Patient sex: M
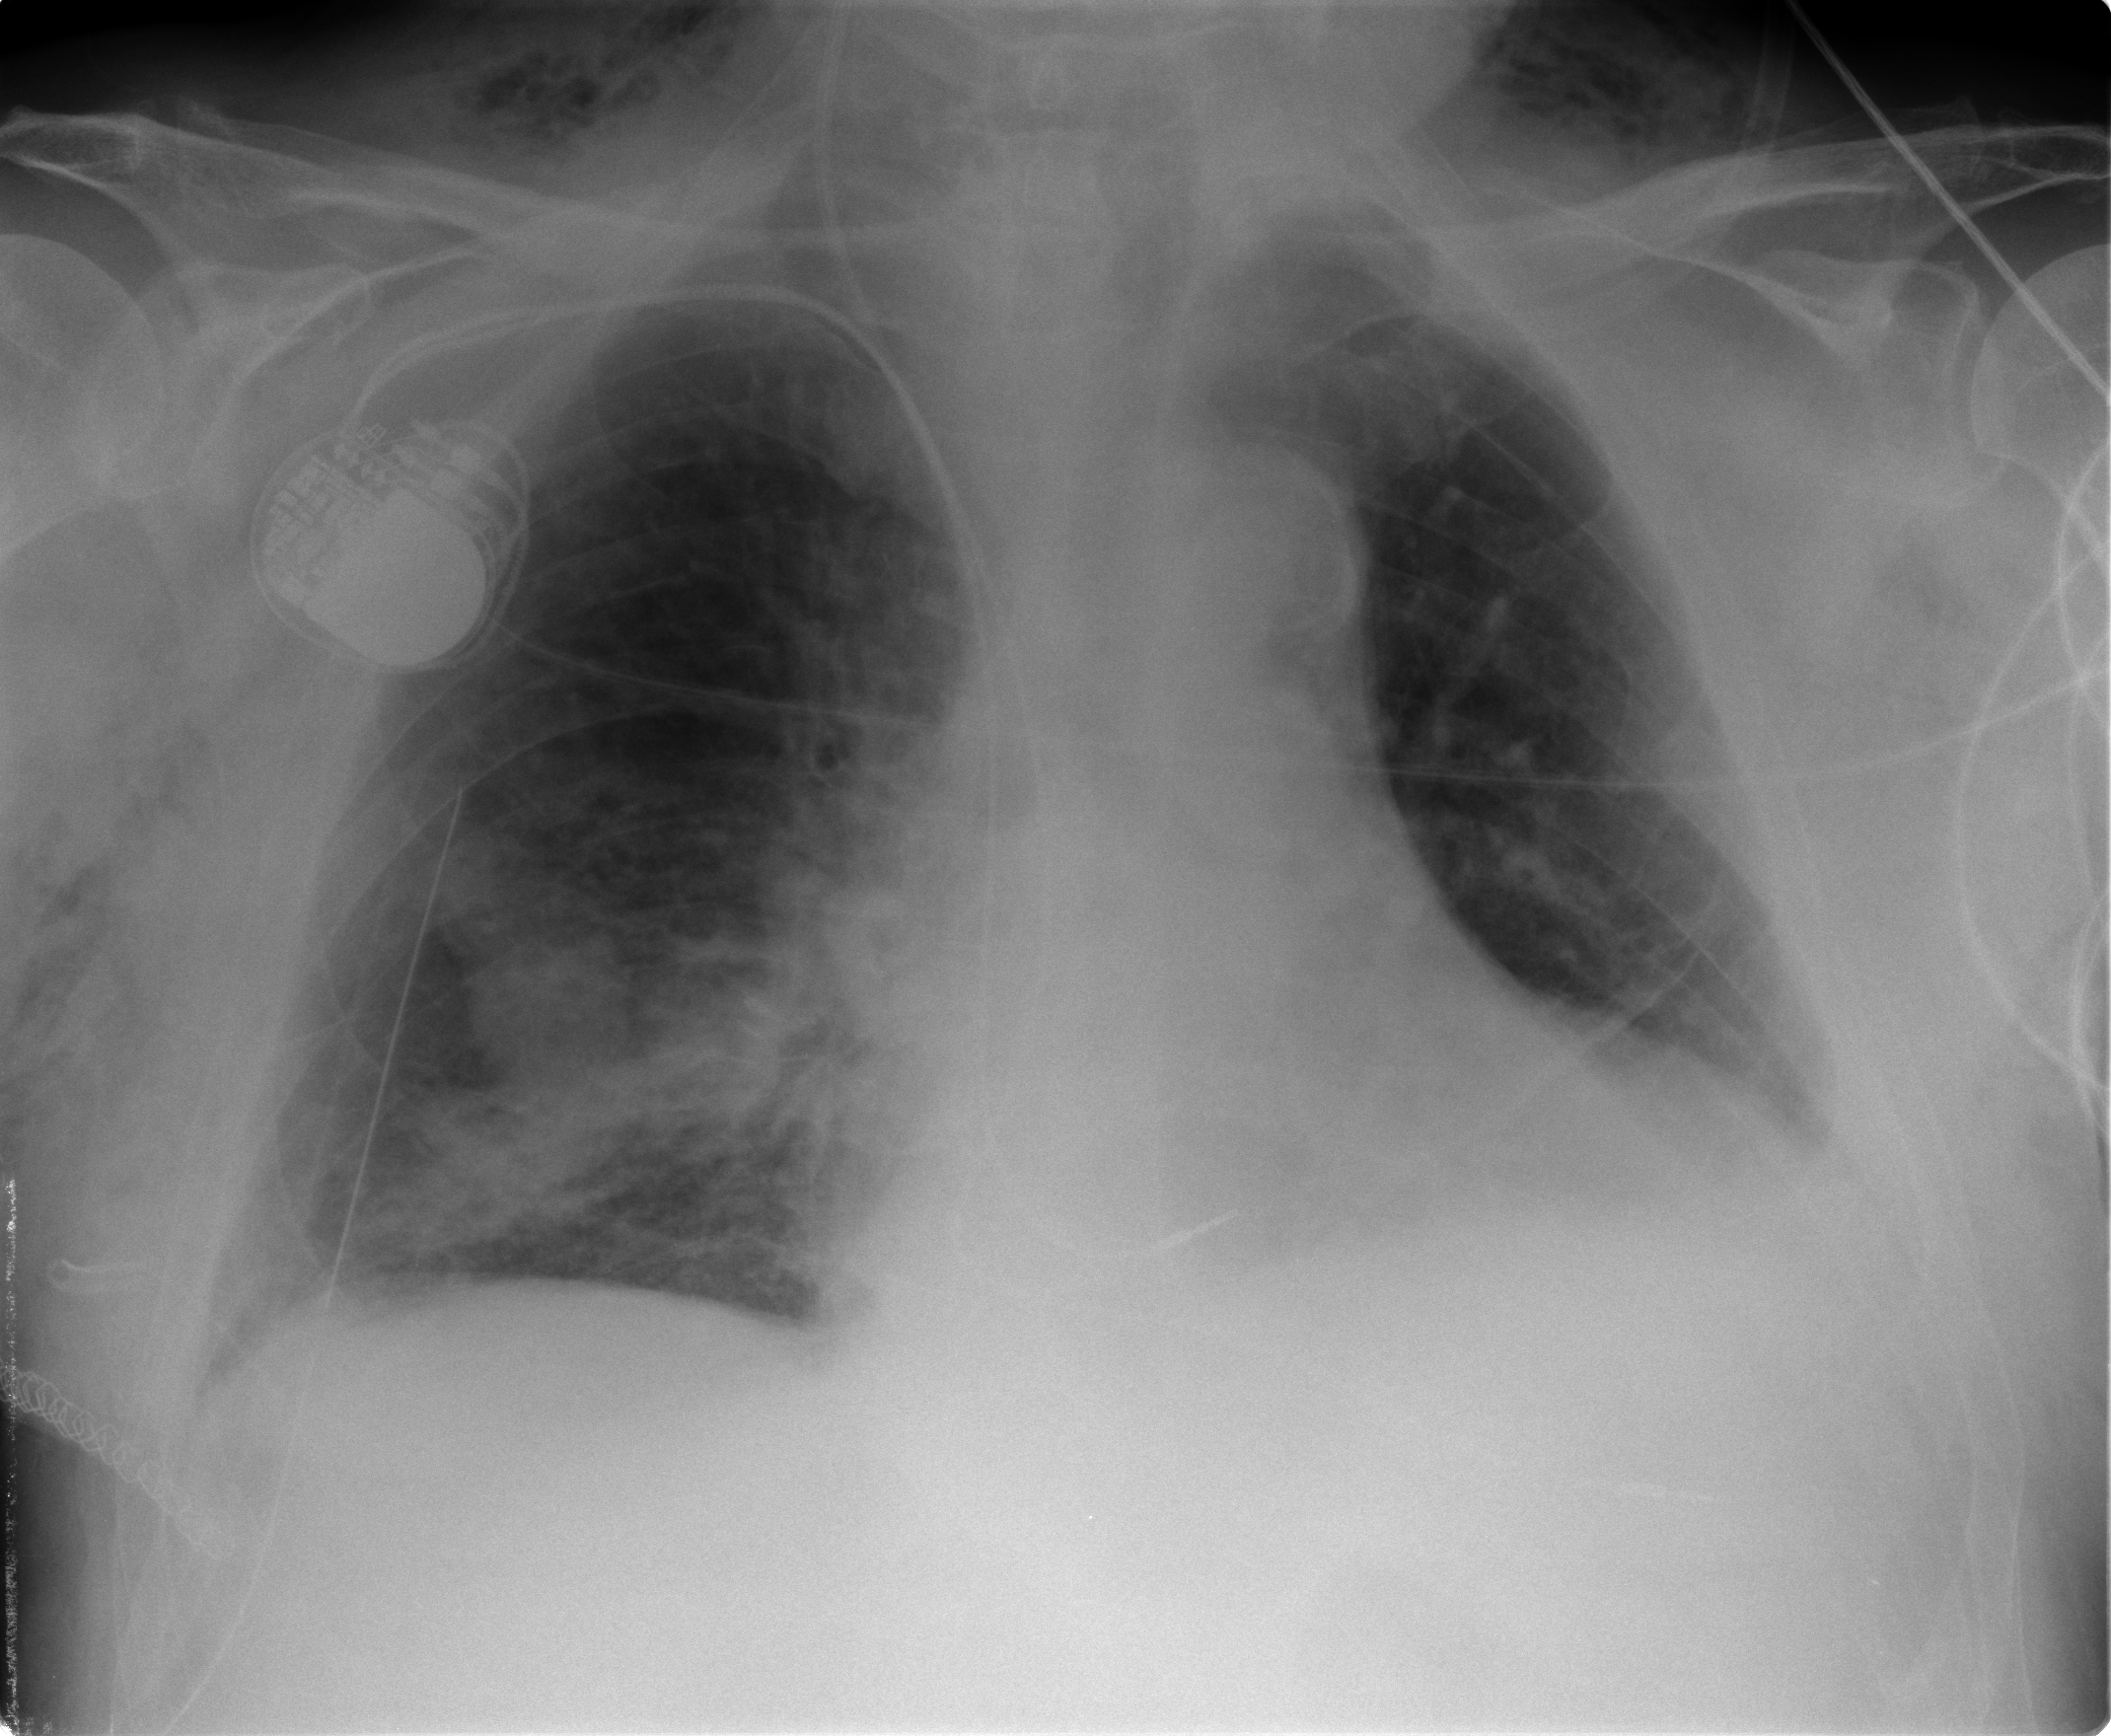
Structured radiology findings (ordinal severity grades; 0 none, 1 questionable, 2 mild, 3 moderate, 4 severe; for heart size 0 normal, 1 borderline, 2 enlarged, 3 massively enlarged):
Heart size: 2
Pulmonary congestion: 2
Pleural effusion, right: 0
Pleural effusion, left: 1
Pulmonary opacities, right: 0
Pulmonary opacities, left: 0
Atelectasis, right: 3
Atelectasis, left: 2